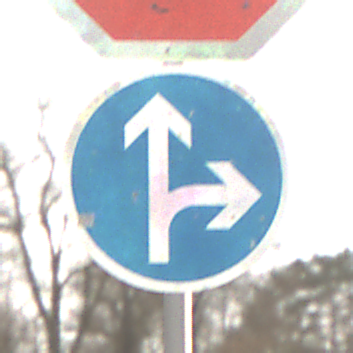
Verkehrszeichen: VorgeschriebeneFahrtrichtungGeradeausOderRechts
Zusatzzeichen oben: Stop
Umgebung: Outdoor, Nature
Tageszeit: Midday
Wetter: Overcast
Licht: Natural
Jahreszeit: NotSpecified
Kontrast: LowContrast